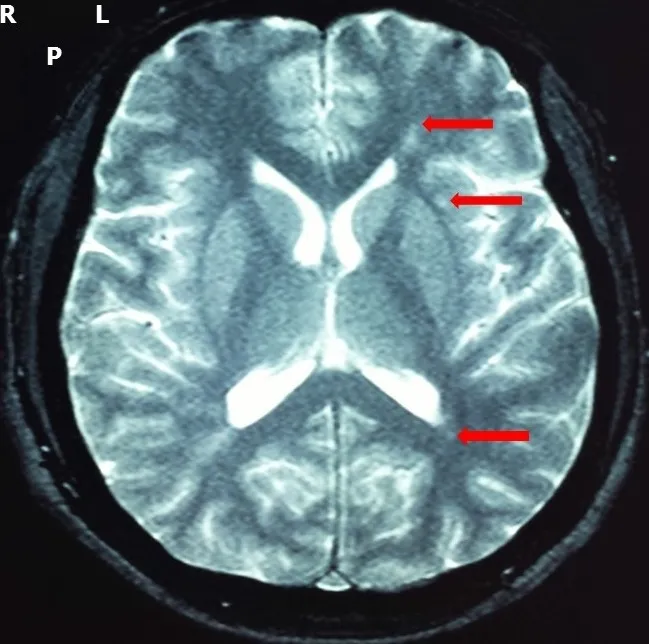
Axial T2-weighted brain MRI showing (in red arrows) hypersignal lesions located in the left semi-oval center and periventricular area: A = anterior; P = posterior; L = left; R = right.
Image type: radiology (mri)